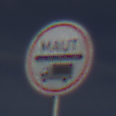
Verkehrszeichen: Mautpflicht
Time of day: MorningAfternoon
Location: Outdoor (Nature)
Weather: PartlyCloudy
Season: NotSpecified
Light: Natural